Question: Our application uses an .
Apart from our local dev setup, we have two environments:
- -
The Staging database and Production database are stored on two separate SQL Database servers. In both servers, the databases are named the same.
Since the server names are automatically and uniquely generated (and are a bunch of randomly generated letters), it is very difficult to distinguish between Staging and Production. Screenshot from the Azure portal below:

This also increases the possibility of pointing to the wrong database when running change scripts, queries, etc. If it was possible to alias/rename the servers, then this wouldn't be a problem, but I know that this isn't possible.
Any suggestions? What do you do in your environment?
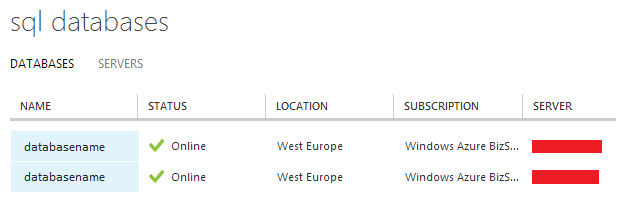
Answer: If you want to have speaking database URLs you could use custom DNS Names for your SQL Azure Servers.
So you could CNAME your custom domains like this:
liveDB.mydomain.com to random2323LIVE32323.database.windows.net
stageDB.mydomain.com to random43435STAGE34.database.windows.net
But there is one caveat:
You still need the server name, because you need to login as user@random2323LIVE32323.
Anyways... if you use this scenario, the worst case can be a rejected login, if you mix the real server names.
For a detailed explanation see <URL>